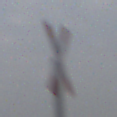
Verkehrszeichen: Andreaskreuz
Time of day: Midday
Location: Outdoor (Suburban)
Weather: Overcast
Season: NotSpecified
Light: Natural